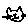
Label: cat